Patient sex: M
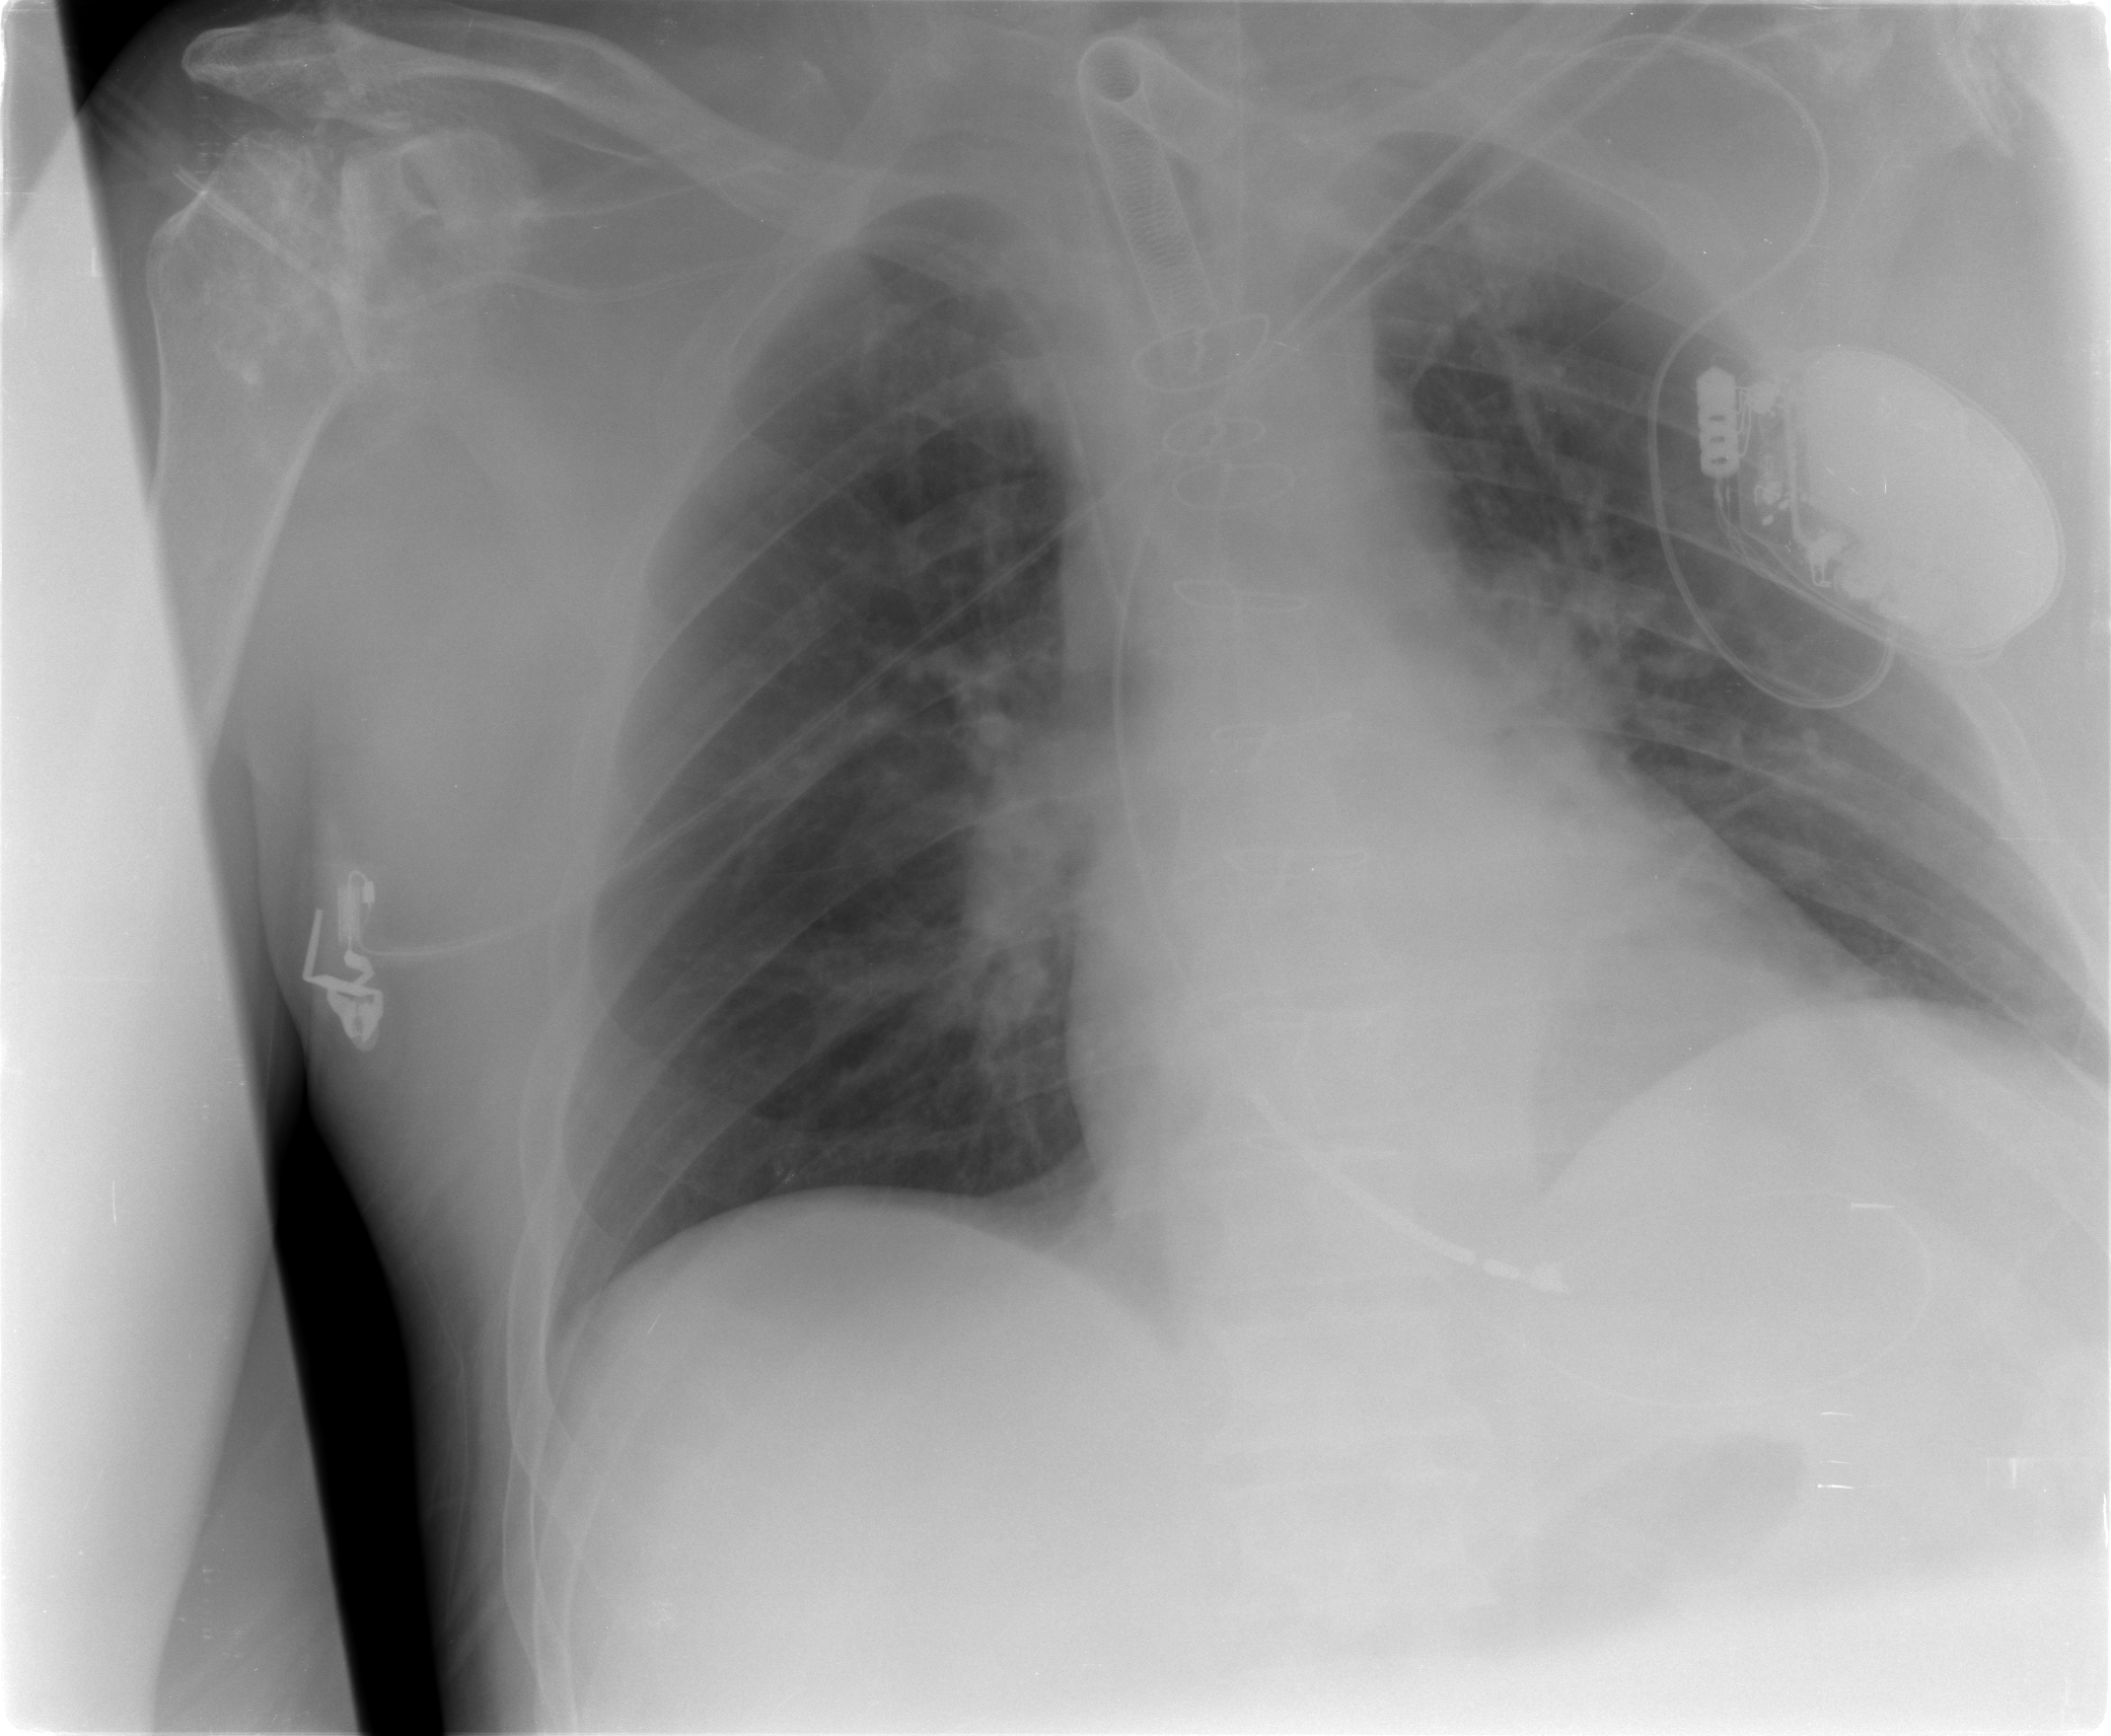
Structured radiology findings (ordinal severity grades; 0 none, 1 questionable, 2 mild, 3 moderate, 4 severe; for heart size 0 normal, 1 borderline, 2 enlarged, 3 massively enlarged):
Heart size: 1
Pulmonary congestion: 2
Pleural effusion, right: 0
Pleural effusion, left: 0
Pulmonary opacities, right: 1
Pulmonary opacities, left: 1
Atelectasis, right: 1
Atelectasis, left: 1